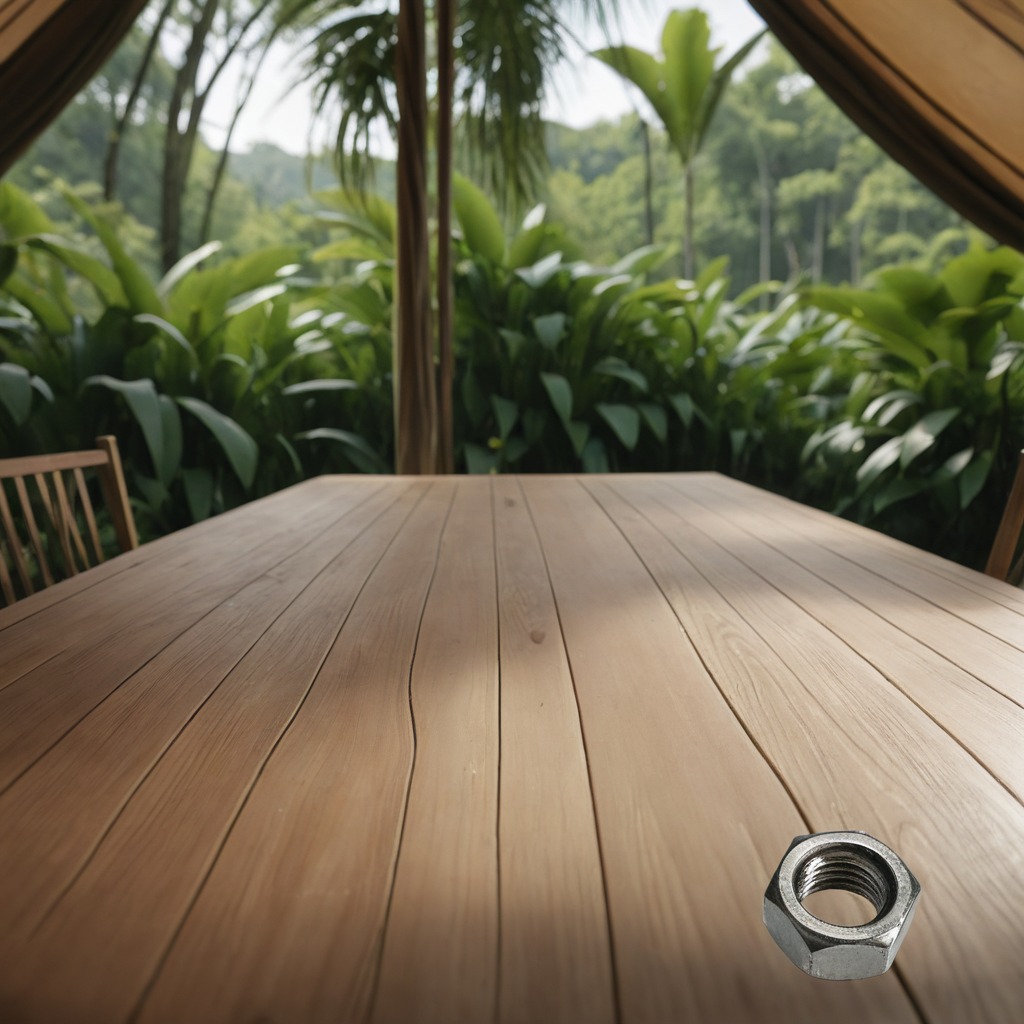
A metal nut is lying on the wooden table.